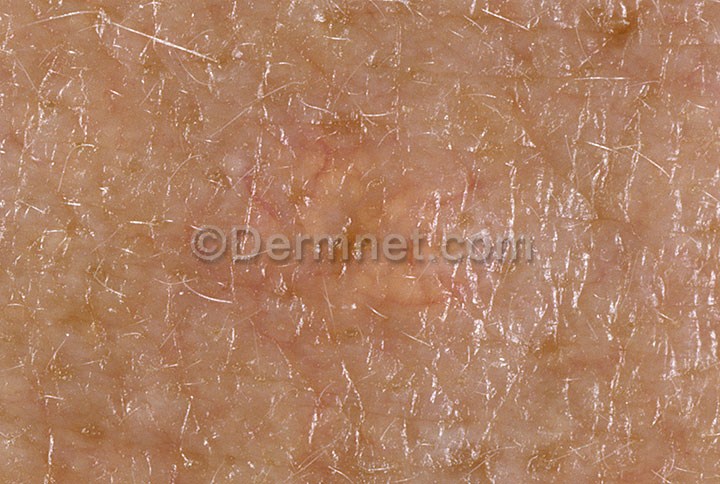
Disease: Seborrheic Keratoses and other Benign Tumors